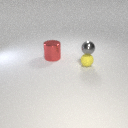
small gray metal sphere above small yellow rubber sphere